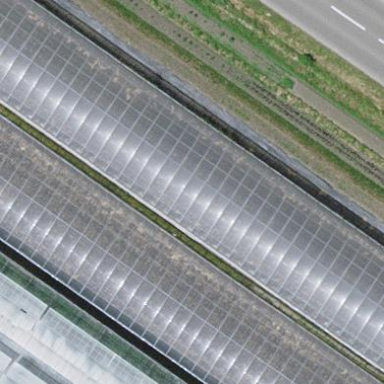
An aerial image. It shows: Greenhouse.